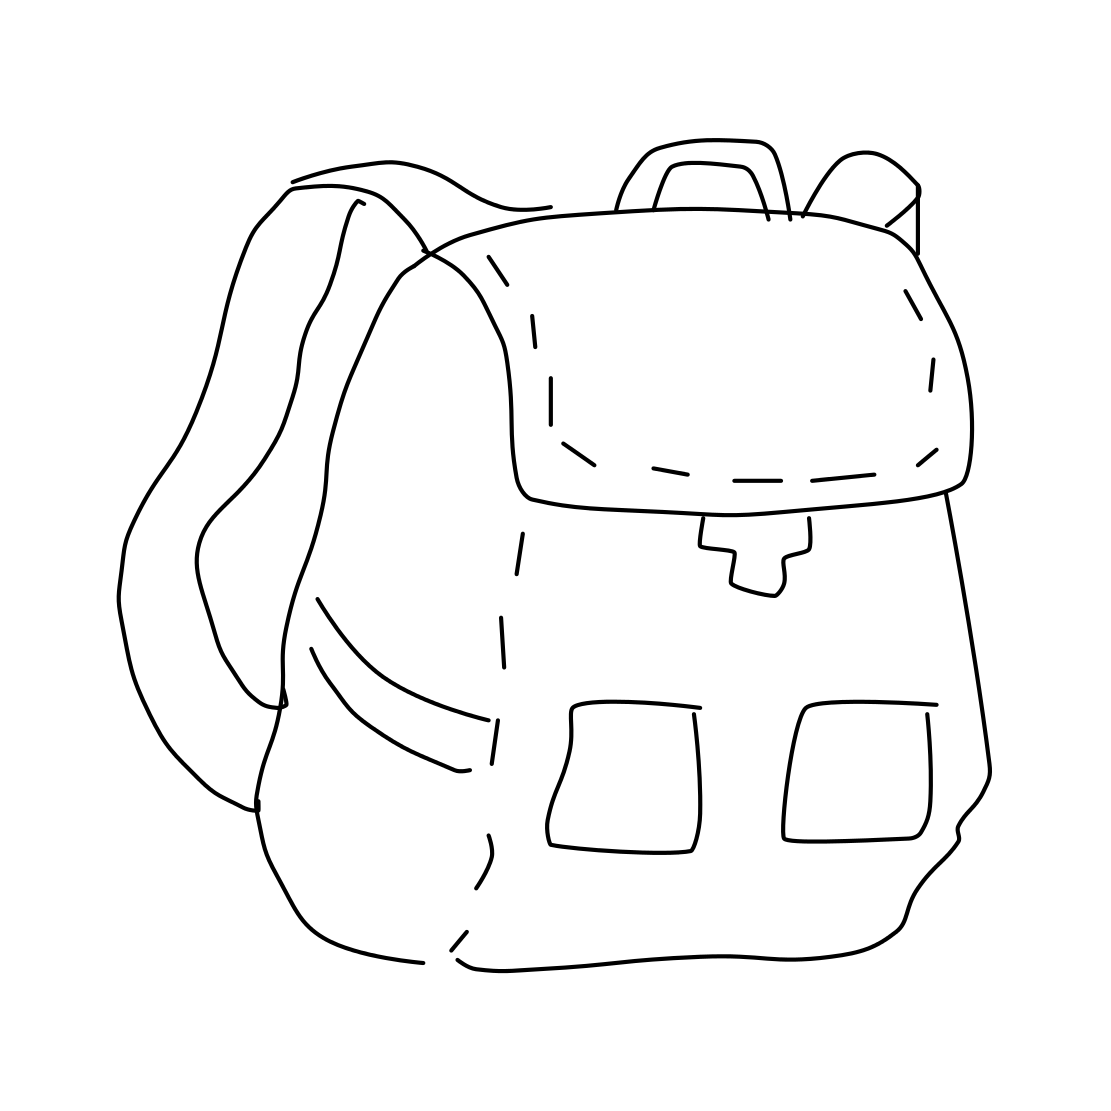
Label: backpack